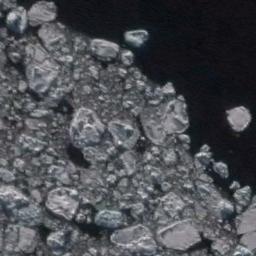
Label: sea_ice